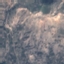
Land use / land cover class: HerbaceousVegetation